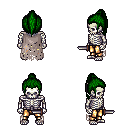
a pixel art fantasy rpg character, male body template, skeleton, gray tattered cape, gold greaves, green long topknot hairstyle, dagger, four views (front, back, left, right), 2x2 character sprite sheet, small pixel art, hard edges, no anti-aliasing